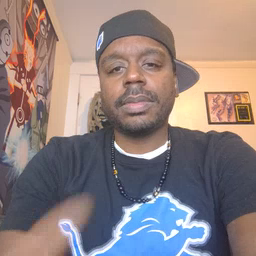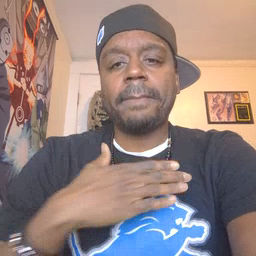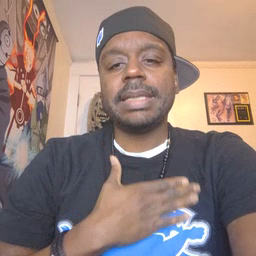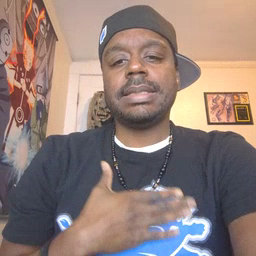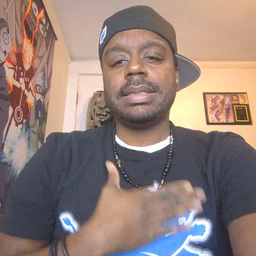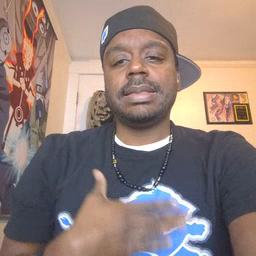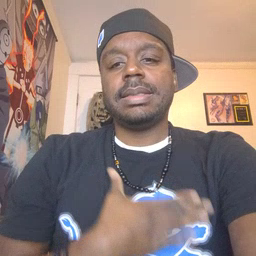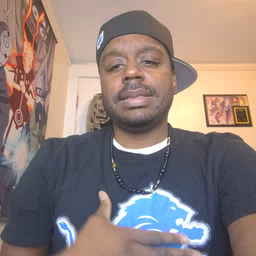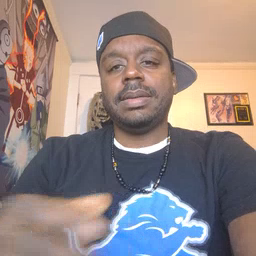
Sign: please